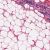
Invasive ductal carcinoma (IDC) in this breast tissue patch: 0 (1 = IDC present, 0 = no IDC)